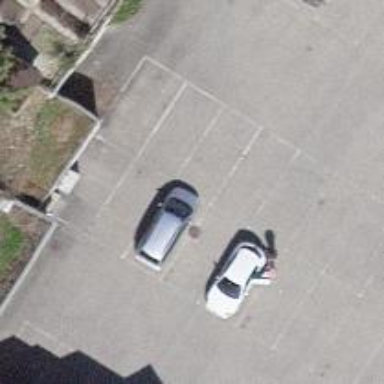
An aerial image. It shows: Charging station.